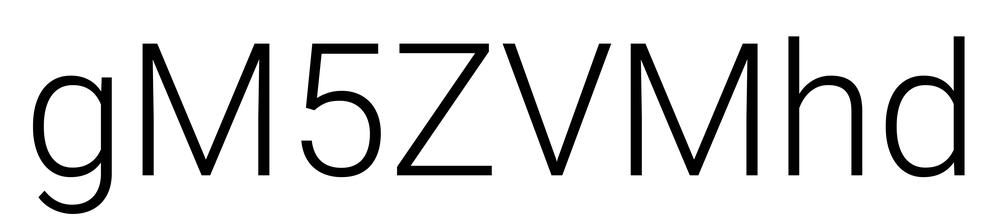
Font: Roboto_Light